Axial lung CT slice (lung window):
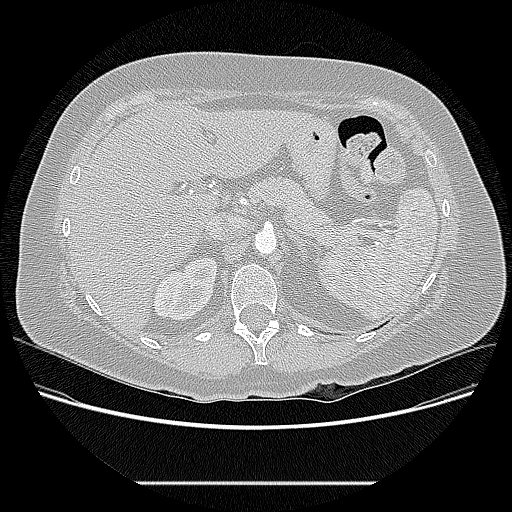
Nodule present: no